Question: I am trying to do ajax form in MVC here is my step:
I create Model class :
'''
public class MyModel
{
[Required]
public string Name { get; set; }
public int iexNum { get; set; }
public InMyModel inMyModel { get; set; }
public string selectedCombo { get; set; }
public List<string> collection { get; set; }
}
public class InMyModel
{
public string Name { get; set; }
public int Num { get; set; }
}
'''
I added in my layout this two scripts:
'''
<script src="@Url.Content("~/Scripts/jquery-1.6.2.min.js")" type="text/javascript"></script>
<script src="@Url.Content("~/Scripts/jquery.unobtrusive-ajax.min.js")" type="text/javascript"></script>
'''
and this is my form:
'''
@{
Html.EnableClientValidation();
}
@using (Ajax.BeginForm("MyFunction", "Home",
new AjaxOptions
{
HttpMethod = "POST",
OnBegin = "function(){ loadingPanel.Show(); }",
OnComplete = "function(){ loadingPanel.Hide(); }",
UpdateTargetId = "mycontent",
InsertionMode = InsertionMode.Replace
},
new
{
id = "validationForm",
@class = "edit_form",
style = "height: 200px; width: 600px;"
}))
{
<div id="mycontent">
@Html.Partial("_ajaxForm", Model)
</div>
}
'''
when I am running the application and press the form I get javascript uncaught error as in this screenshot:

As you can see there is an uncaught error in jquery.unobstusive.ajax.min.js
Someone help please!?
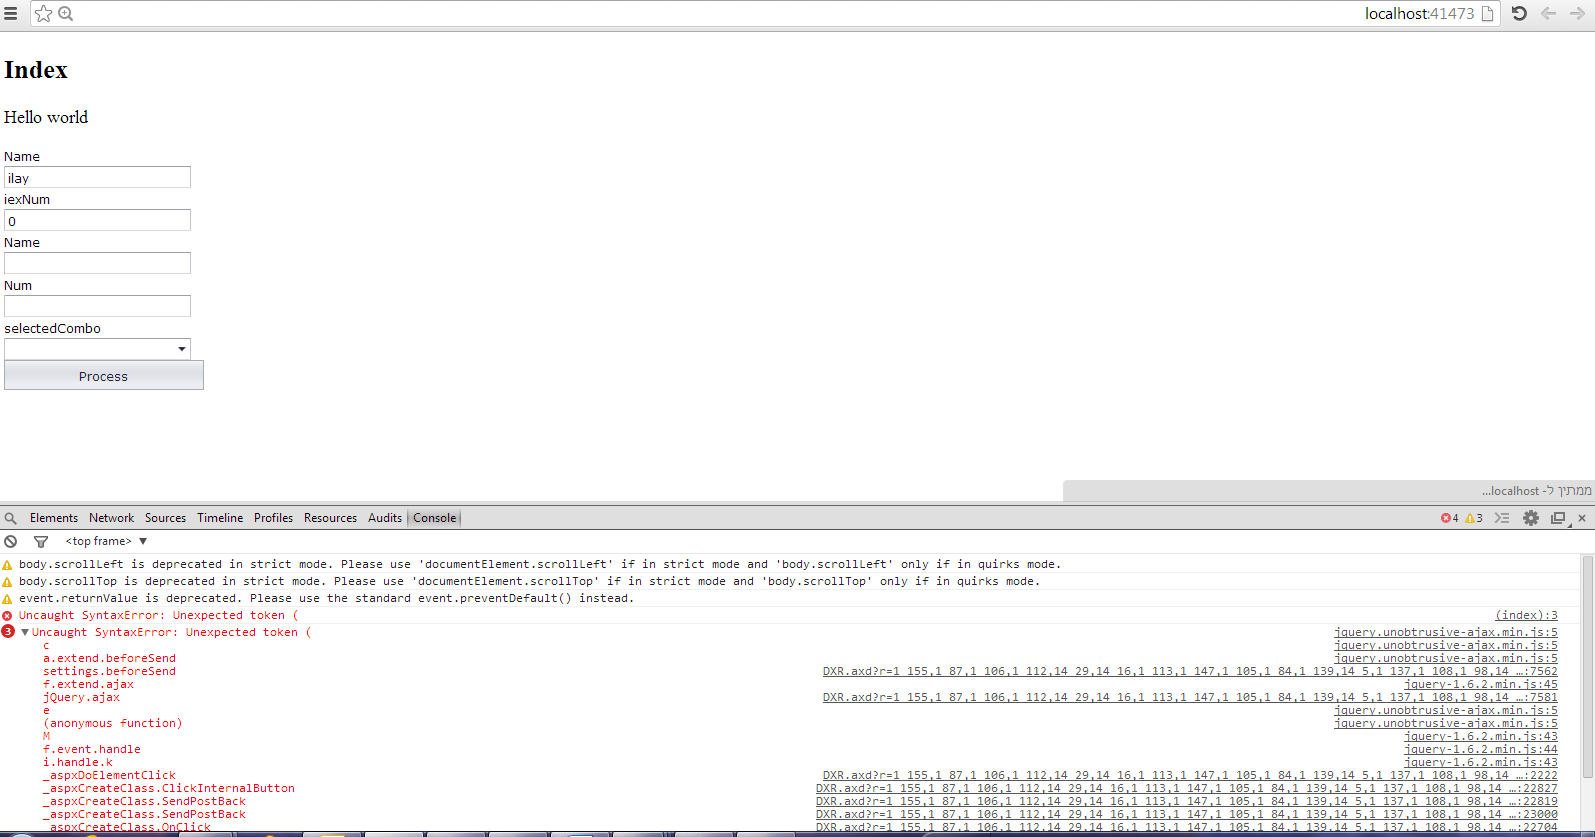
Answer: I found the problem this line is not good!
'''
OnBegin = "function(){ loadingPanel.Show(); }",
OnComplete = "function(){ loadingPanel.Hide(); }",
'''
I changed it to:
'''
OnBegin = "onBegin",
OnComplete = "onEnd",
'''
and implement these function in my javascript file and it is work!